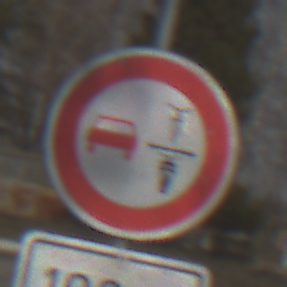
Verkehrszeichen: VerbotUeberholenEinspurigeFahrzeuge
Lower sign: Entfernungsangaben1
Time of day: Midday
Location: Outdoor (Suburban)
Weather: PartlyCloudy
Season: NotSpecified
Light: Natural